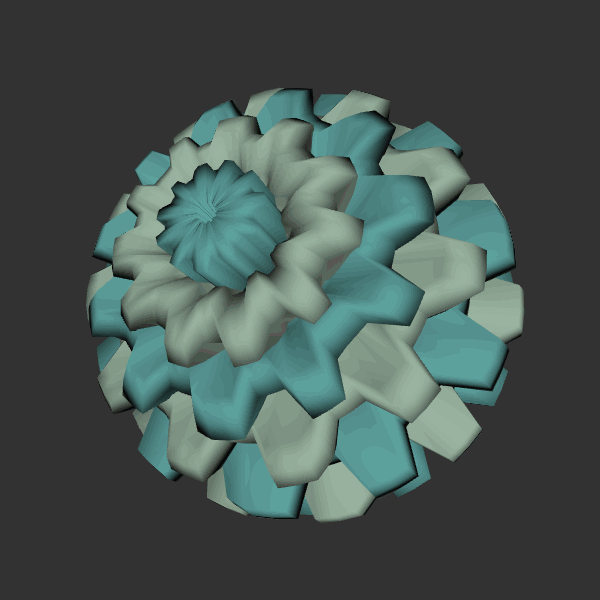
Background: dark